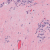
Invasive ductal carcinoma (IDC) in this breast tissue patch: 1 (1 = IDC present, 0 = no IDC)